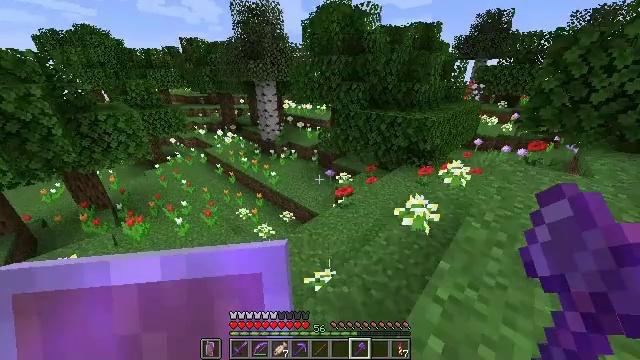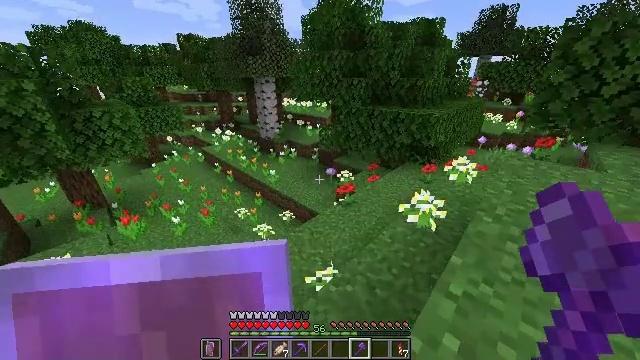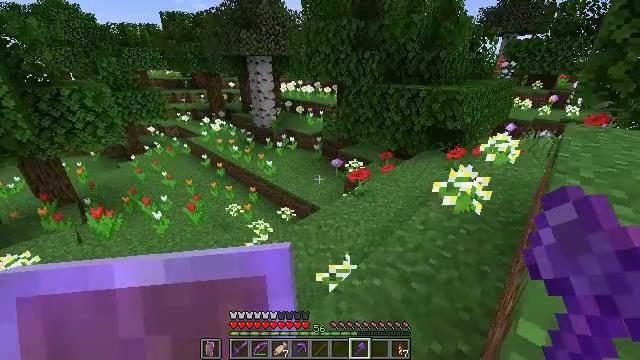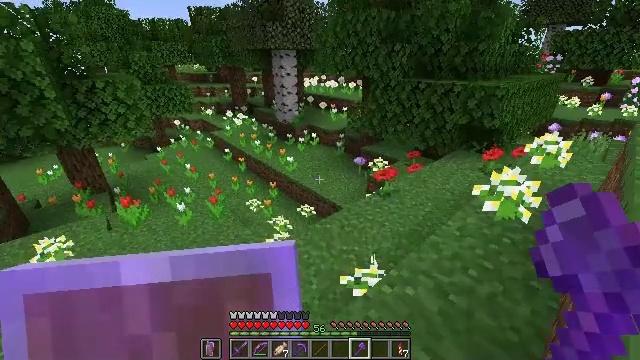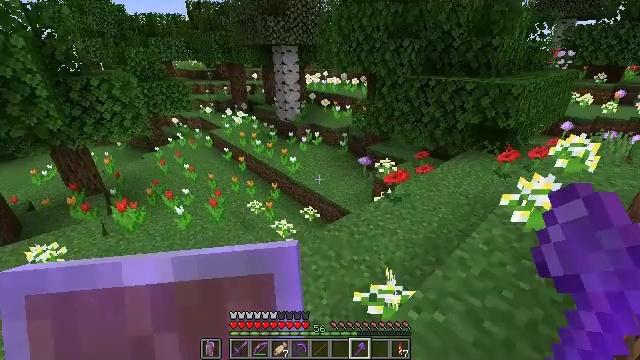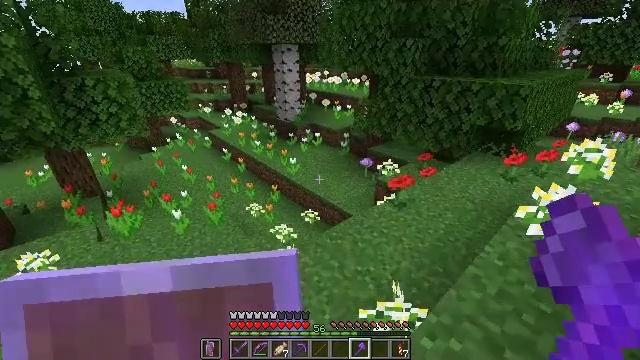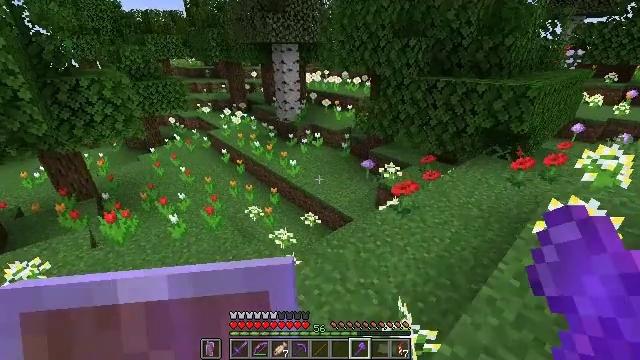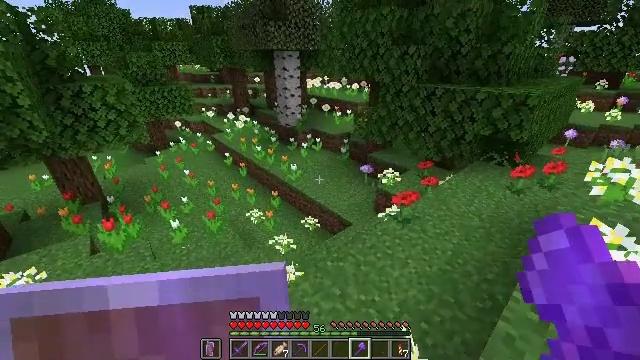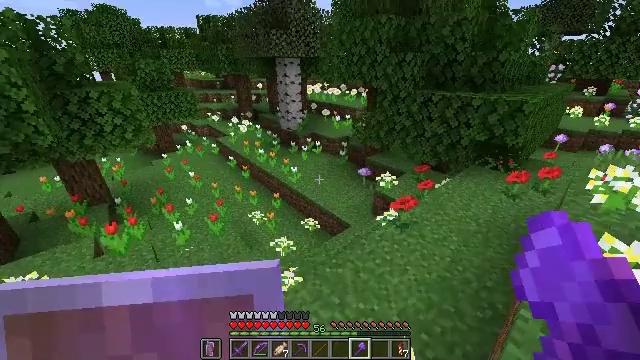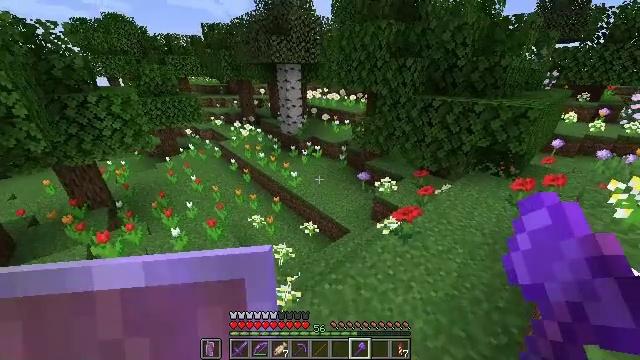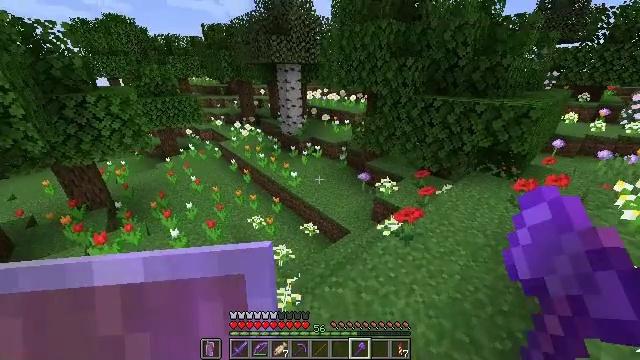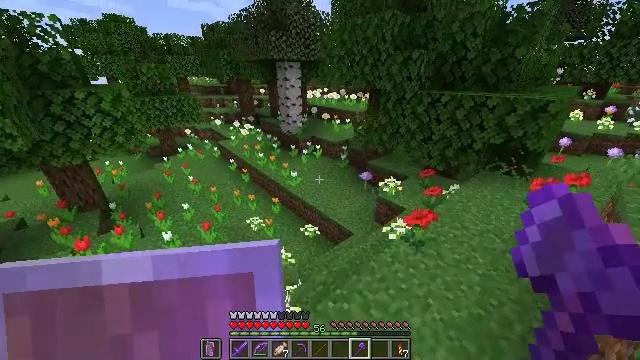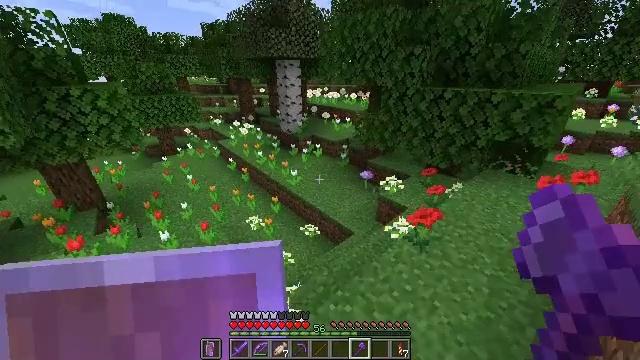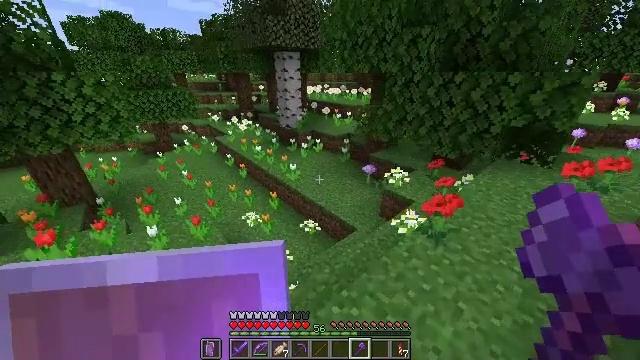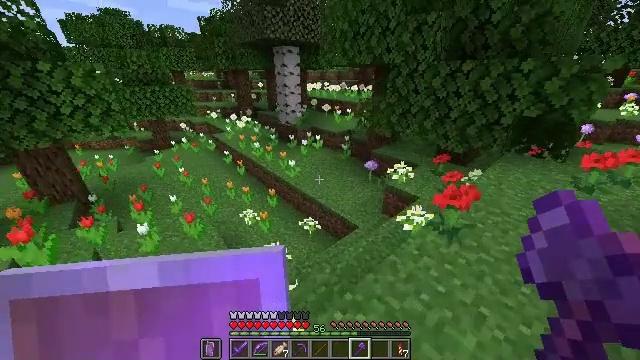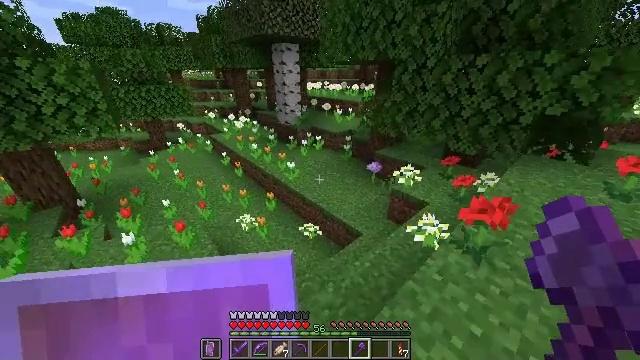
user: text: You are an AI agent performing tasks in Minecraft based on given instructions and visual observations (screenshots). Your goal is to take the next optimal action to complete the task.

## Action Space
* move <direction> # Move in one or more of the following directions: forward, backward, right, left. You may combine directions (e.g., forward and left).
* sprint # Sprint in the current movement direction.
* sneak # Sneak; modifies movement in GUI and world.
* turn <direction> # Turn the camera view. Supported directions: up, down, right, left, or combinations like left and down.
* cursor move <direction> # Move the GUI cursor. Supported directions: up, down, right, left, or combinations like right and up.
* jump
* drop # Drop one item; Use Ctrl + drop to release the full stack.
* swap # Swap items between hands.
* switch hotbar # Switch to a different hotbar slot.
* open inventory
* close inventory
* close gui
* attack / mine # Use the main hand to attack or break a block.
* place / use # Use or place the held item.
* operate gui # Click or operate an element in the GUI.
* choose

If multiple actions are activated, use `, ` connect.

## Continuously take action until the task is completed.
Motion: motion action
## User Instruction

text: Trim the tree by mining oak leaves.
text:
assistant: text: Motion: move forward, sprint
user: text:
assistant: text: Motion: move forward, sprint
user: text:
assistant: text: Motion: move forward, sprint, turn left
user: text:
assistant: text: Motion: move forward, sprint
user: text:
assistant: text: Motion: move forward, sprint
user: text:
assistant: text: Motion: move forward, sprint
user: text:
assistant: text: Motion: move forward, sprint
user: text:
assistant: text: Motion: move forward, sprint
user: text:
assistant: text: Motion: move forward, sprint
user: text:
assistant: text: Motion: move forward, sprint
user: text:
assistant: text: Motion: move forward, sprint
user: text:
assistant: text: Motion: move forward, sprint
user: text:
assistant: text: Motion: move forward, sprint
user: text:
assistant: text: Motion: move forward, sprint
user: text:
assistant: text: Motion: move forward, sprint
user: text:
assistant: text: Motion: move forward, sprint
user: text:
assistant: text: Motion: move forward, sprint
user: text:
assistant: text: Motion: move forward, sprint, turn right
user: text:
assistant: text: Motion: move forward, sprint, turn right and up
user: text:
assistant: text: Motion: move forward, sprint, turn right and up
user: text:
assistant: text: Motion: move forward, sprint
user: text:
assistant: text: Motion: move forward, sprint
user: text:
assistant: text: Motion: move forward, sprint
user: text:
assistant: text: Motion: move forward, sprint
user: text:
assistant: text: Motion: move forward, sprint
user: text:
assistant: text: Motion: move forward, sprint
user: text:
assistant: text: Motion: move forward, sprint
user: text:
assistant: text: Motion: move forward, sprint
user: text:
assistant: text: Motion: move forward, sprint
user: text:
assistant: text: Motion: move forward, sprint